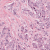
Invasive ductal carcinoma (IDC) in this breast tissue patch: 1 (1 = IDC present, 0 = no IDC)